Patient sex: M
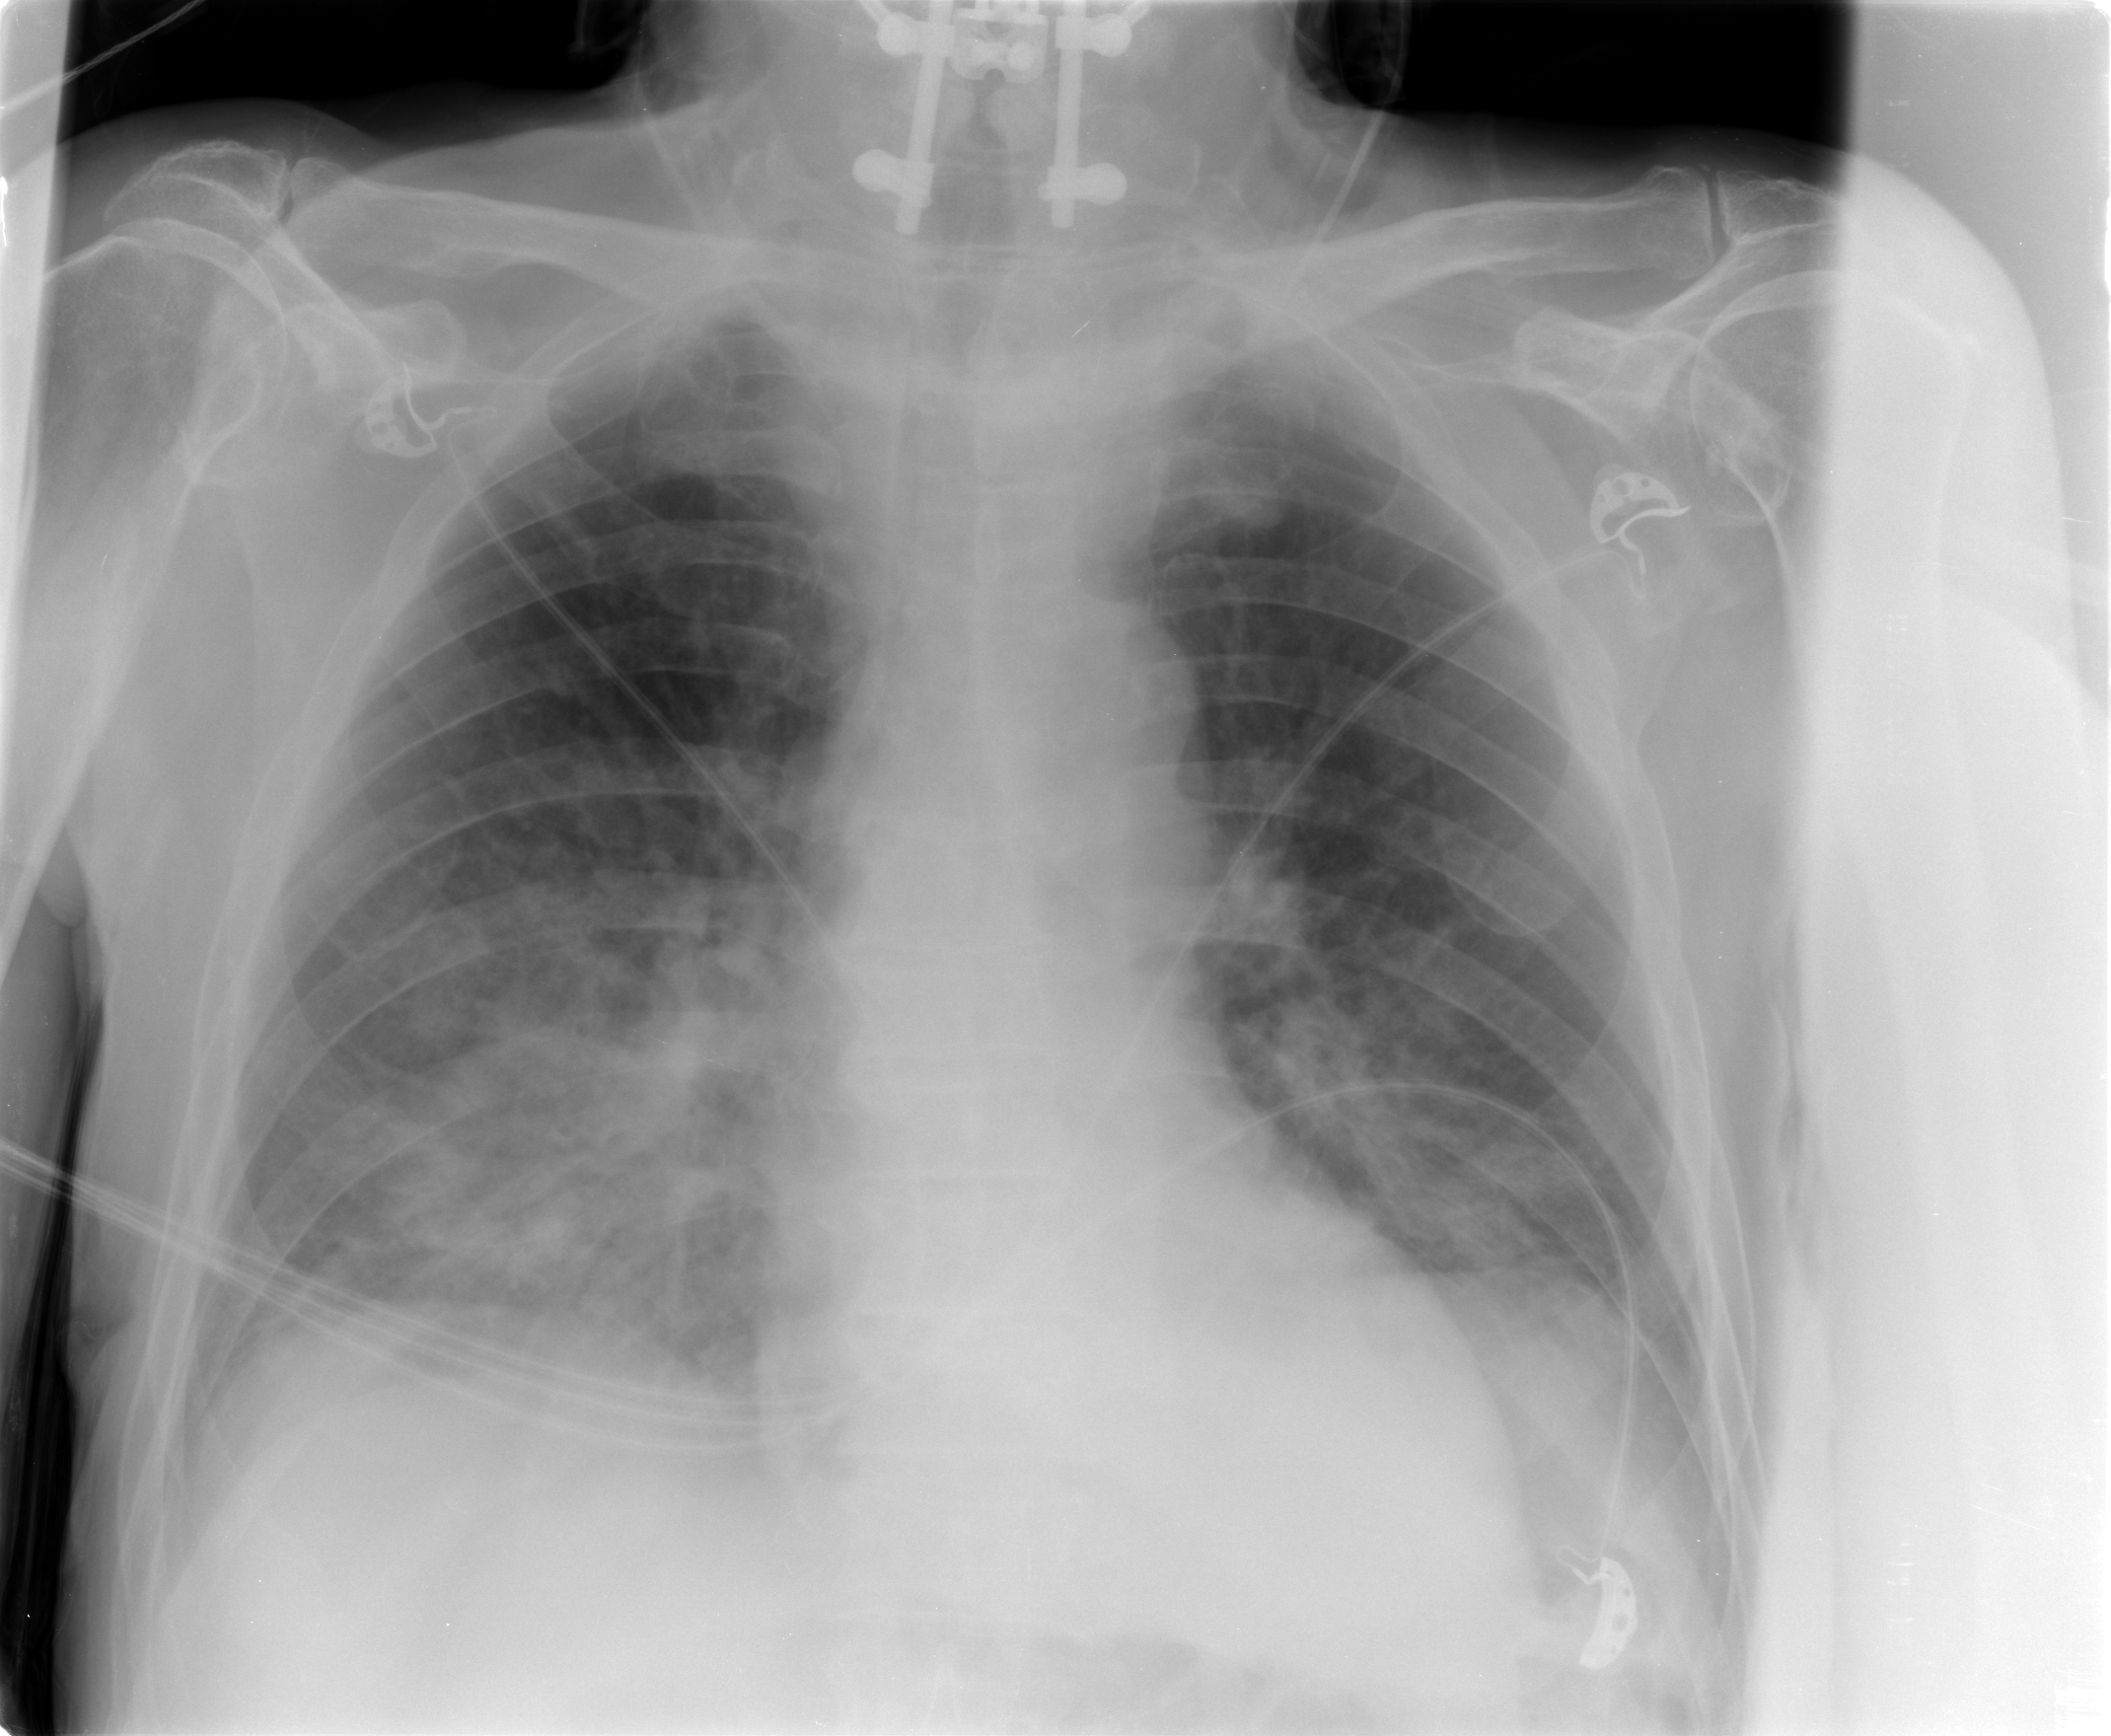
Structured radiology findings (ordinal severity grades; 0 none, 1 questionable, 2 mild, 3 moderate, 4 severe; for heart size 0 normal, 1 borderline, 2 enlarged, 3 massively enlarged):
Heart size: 0
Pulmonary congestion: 2
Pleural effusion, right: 2
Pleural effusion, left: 2
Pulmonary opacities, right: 3
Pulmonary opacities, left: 2
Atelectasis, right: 2
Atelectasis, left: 2